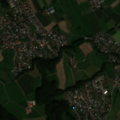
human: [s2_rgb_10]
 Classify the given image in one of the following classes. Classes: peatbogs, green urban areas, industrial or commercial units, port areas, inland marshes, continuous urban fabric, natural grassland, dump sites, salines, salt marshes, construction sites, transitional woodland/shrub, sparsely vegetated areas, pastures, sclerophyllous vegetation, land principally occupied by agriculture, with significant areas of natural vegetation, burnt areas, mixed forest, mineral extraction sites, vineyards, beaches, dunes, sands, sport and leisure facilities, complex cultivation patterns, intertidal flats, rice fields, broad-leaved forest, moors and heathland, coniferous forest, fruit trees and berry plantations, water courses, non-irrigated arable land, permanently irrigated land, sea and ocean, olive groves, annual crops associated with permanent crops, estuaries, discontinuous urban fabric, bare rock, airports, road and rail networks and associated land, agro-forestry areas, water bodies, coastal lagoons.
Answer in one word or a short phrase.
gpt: discontinuous urban fabric, non-irrigated arable land, mixed forest